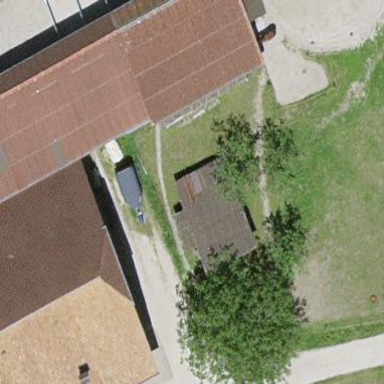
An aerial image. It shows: Shed building.